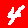
Digit: 4